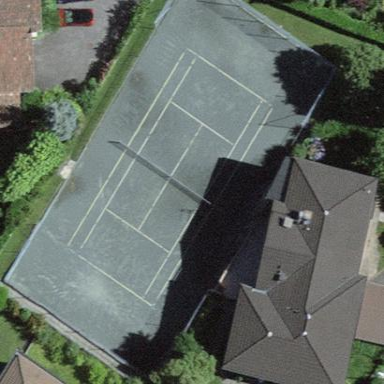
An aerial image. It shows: Tennis court on the leisure land pitch.